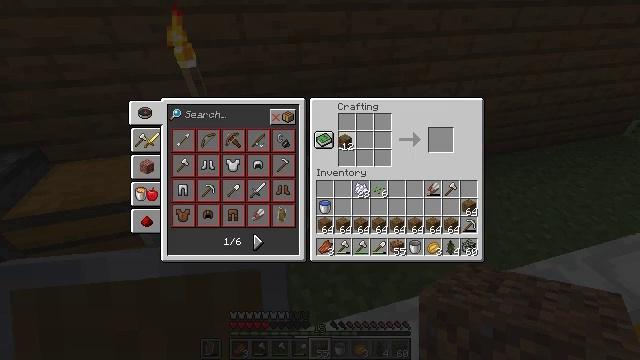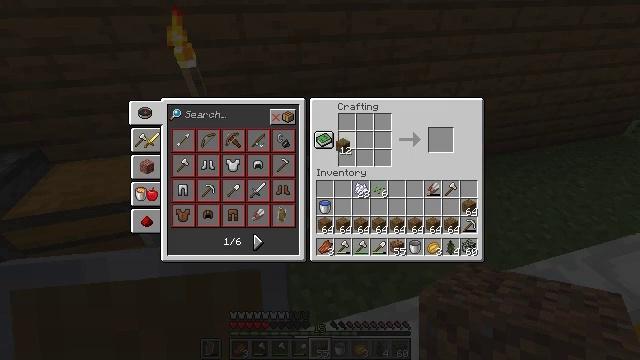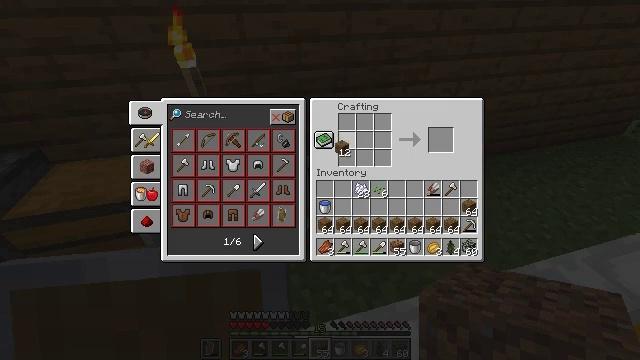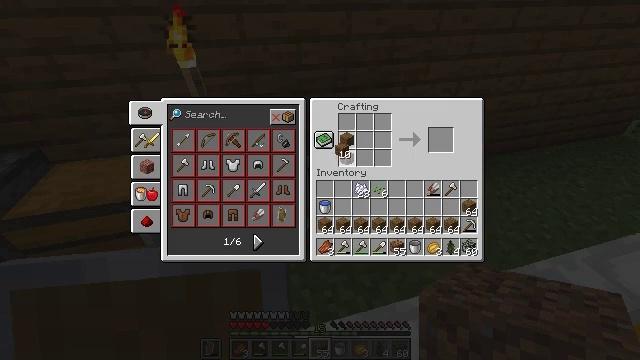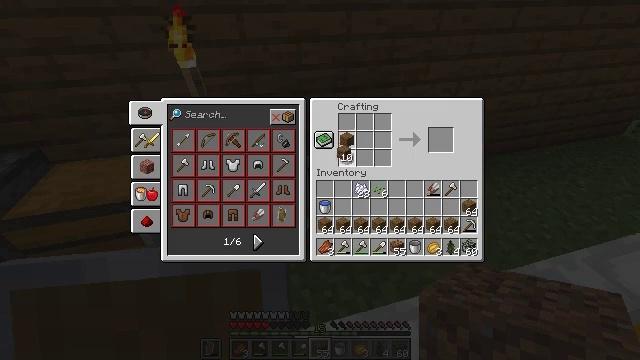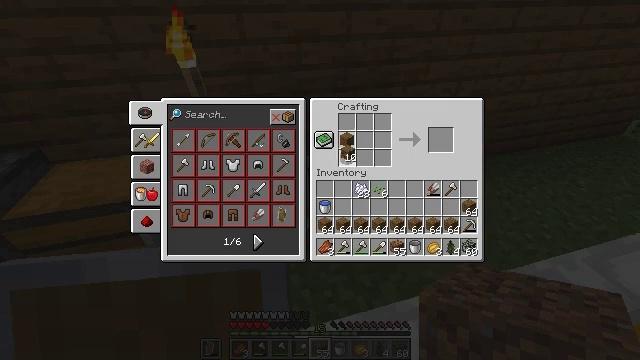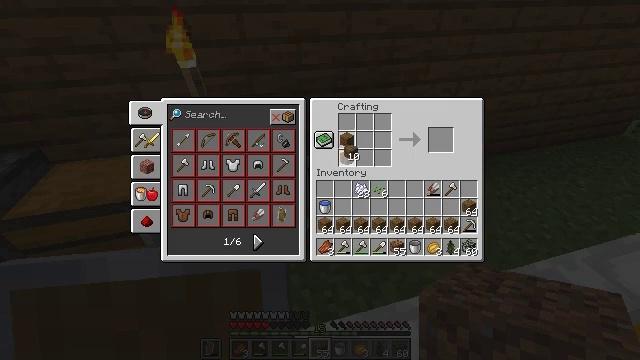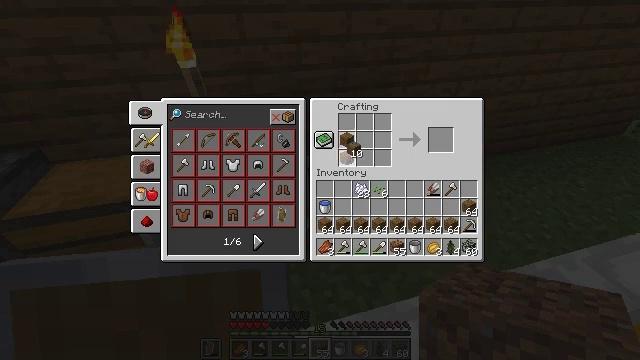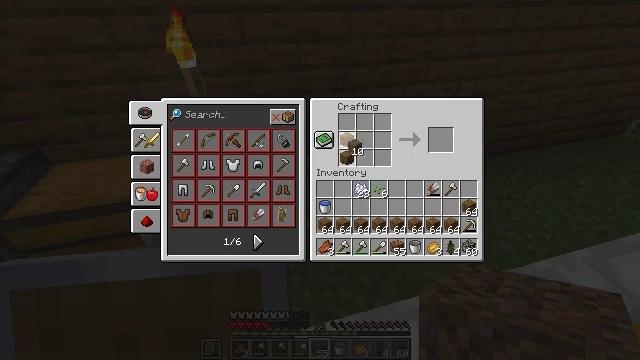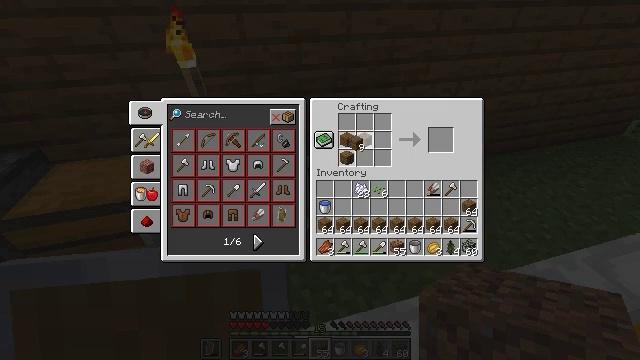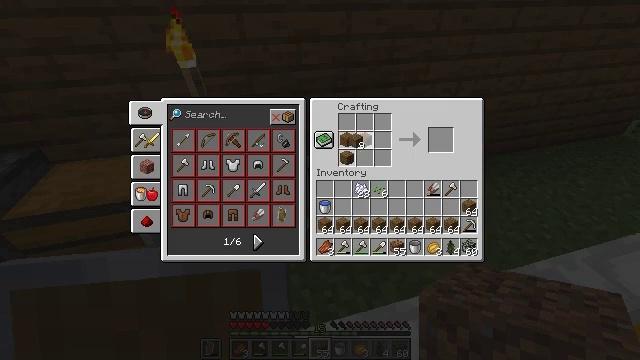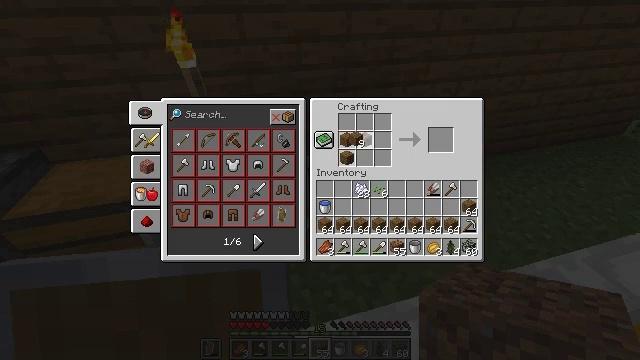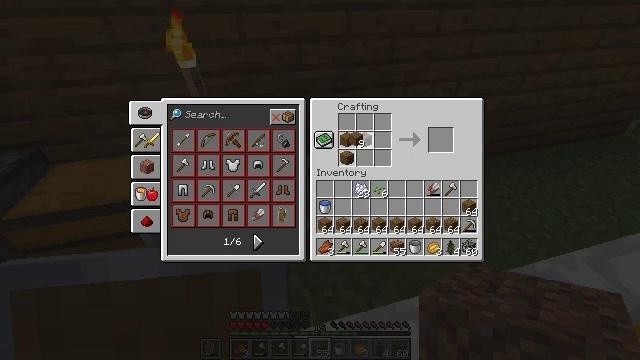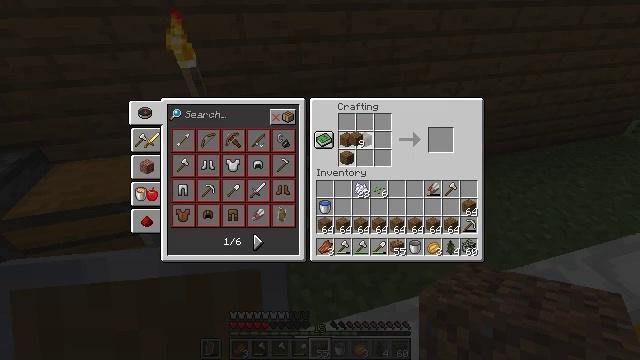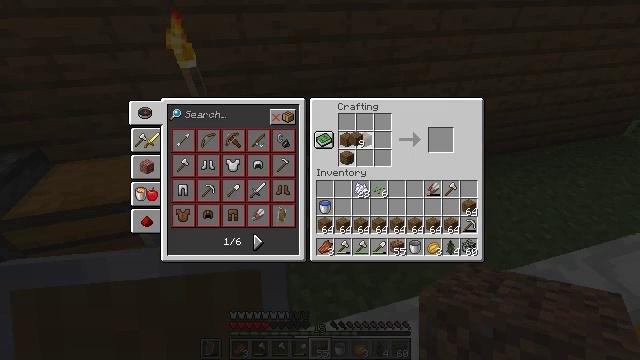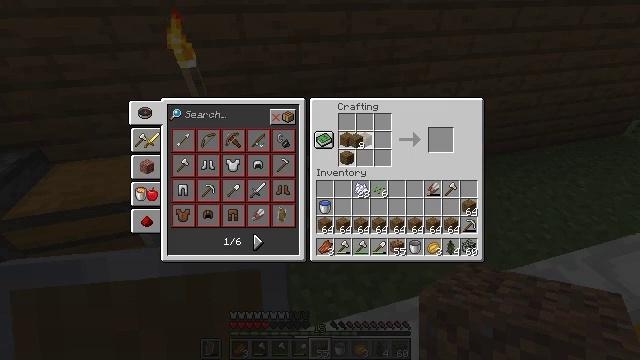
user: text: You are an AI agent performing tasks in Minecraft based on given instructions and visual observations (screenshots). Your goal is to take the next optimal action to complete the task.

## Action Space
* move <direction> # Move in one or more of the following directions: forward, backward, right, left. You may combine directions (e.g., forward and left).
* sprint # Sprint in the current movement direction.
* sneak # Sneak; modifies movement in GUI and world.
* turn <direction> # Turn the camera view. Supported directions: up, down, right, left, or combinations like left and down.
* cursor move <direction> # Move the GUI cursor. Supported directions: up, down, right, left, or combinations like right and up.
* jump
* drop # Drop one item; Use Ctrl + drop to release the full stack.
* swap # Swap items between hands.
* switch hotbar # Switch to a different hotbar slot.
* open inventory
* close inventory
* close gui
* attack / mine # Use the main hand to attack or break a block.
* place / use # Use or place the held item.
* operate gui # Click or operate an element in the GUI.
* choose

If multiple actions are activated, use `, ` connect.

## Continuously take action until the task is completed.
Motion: motion action
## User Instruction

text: Combine materials on the crafting table to create a smithing table.
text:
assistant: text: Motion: choose
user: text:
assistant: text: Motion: choose
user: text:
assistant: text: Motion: choose
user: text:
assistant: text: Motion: choose
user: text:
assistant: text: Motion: choose
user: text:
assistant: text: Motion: choose
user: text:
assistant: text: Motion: choose
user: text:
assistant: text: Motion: choose
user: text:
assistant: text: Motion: choose
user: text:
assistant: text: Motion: choose
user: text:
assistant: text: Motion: choose
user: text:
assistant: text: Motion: choose
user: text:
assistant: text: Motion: choose
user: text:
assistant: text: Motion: choose
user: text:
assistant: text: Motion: choose
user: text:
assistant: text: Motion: choose
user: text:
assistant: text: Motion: no_op
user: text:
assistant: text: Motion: cursor move down
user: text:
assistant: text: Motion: cursor move right and down
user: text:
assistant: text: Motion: cursor move right
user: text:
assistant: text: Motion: no_op
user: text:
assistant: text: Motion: no_op
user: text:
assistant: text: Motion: no_op
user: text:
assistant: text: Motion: cursor move down, close inventory
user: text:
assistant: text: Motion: turn down, close inventory
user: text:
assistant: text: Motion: turn down, close inventory
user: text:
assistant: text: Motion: turn down
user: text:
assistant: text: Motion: turn down
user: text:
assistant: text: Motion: turn left and down
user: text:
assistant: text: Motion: turn left and down